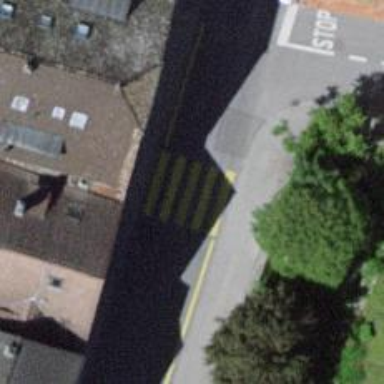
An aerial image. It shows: Zebra crossing on the road.